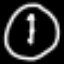
Label: clock